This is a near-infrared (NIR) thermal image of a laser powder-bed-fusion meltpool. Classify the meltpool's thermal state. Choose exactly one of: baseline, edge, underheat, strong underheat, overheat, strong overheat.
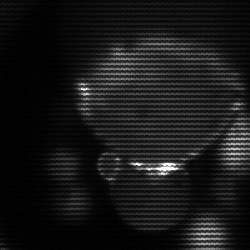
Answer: edge